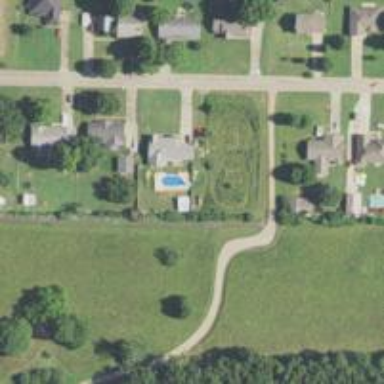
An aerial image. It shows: Driveway.